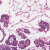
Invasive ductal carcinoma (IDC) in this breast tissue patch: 1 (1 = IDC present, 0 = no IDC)